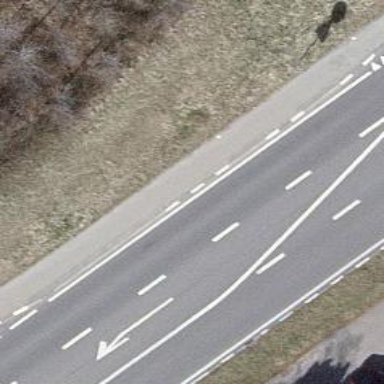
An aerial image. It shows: Primary highway.